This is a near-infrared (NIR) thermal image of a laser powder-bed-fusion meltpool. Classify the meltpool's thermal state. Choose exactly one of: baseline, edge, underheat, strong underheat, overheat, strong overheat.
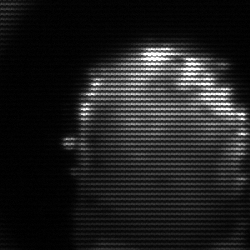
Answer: baseline